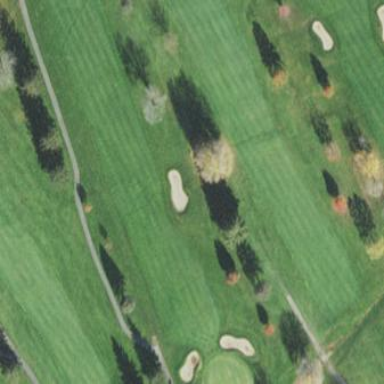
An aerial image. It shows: Lush grass fairway on golf course.